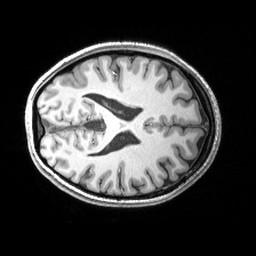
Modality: T1w
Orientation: axial
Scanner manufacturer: siemens
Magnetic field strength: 3 T
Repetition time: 2.53 s
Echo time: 0.00299 s